Question: Hoping someone with Access & SQL experience would be able to write some SQL code that I could use in MS Access to transform/unpivot some data. I've spent a day trying advise from others who have asked similar questions here, but I have no SQL experience and have failed miserably so far.

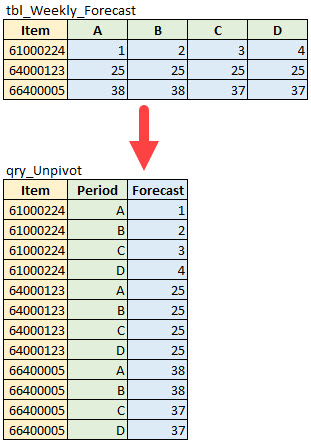
Answer: You can use 'union all' to unpivot in access:
'''
select item, 'A' as period, a as forecast from tbl_weekly_forecast
union all select item, 'B', b from tbl_weekly_forecast
union all select item, 'C', c from tbl_weekly_forecast
union all select item, 'D', d from tbl_weekly_forecast
'''